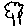
Label: tree